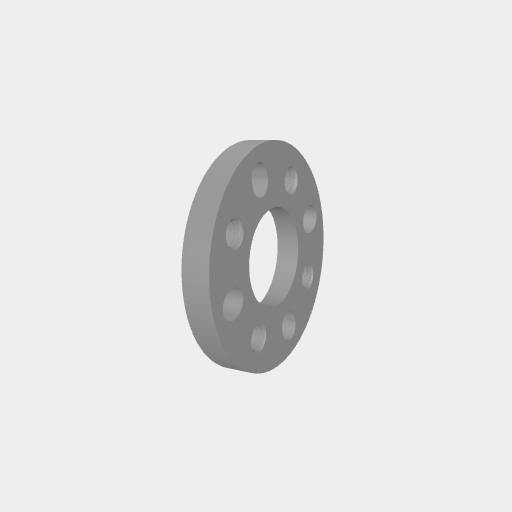
Part: PatternSpacer4